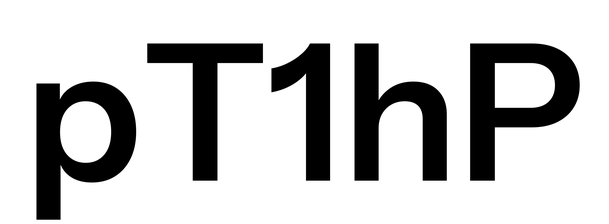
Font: InstrumentSans_SemiBold